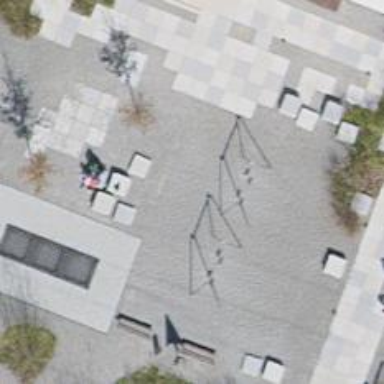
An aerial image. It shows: Playground with swings.